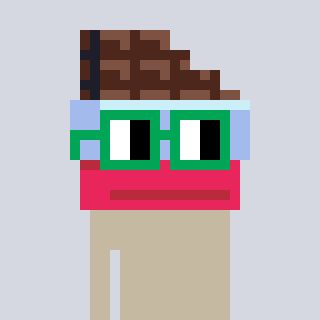
a pixel art character with square green glasses, a chocolate-shaped head and a peachy-colored body on a cool background